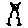
Label: cat